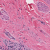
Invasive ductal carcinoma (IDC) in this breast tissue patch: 0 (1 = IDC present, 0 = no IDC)